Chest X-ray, AP view. Patient: 13 years old, sex M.
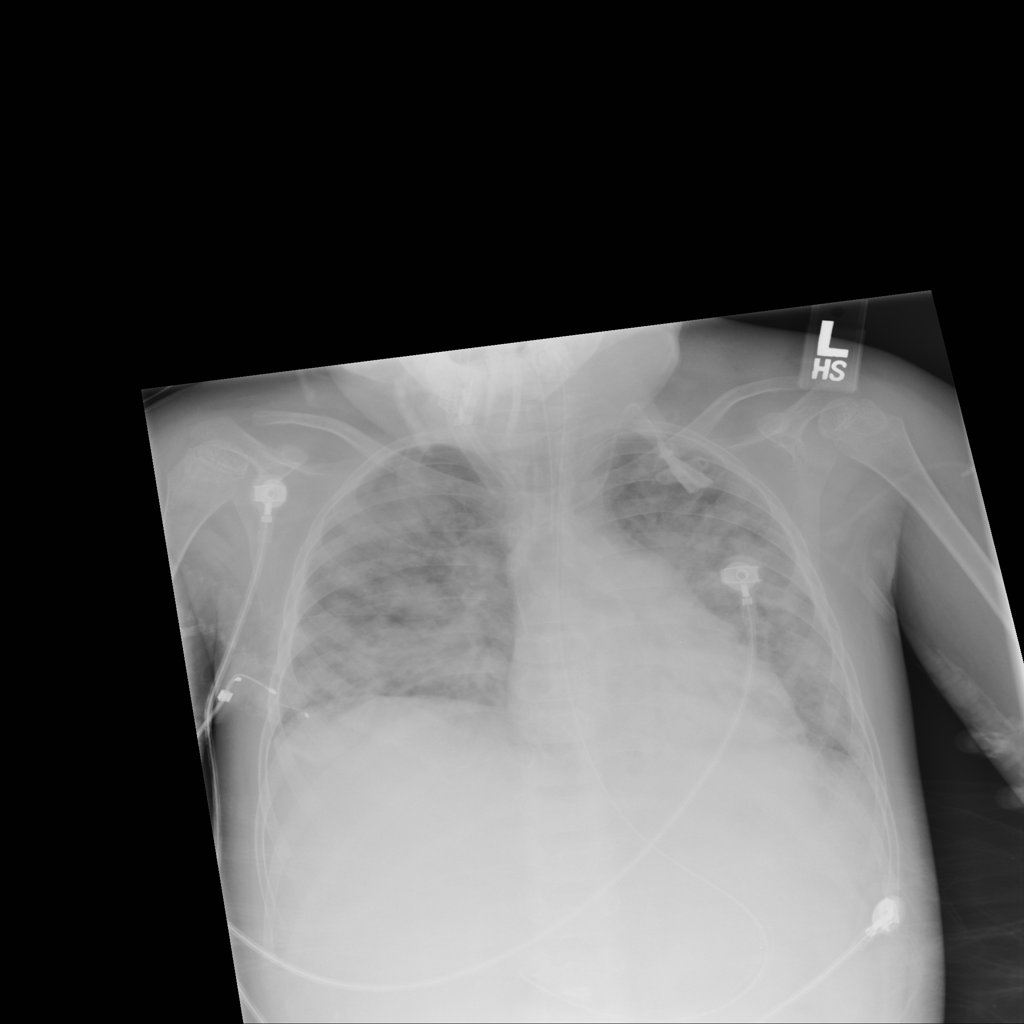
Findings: Edema, Pneumonia